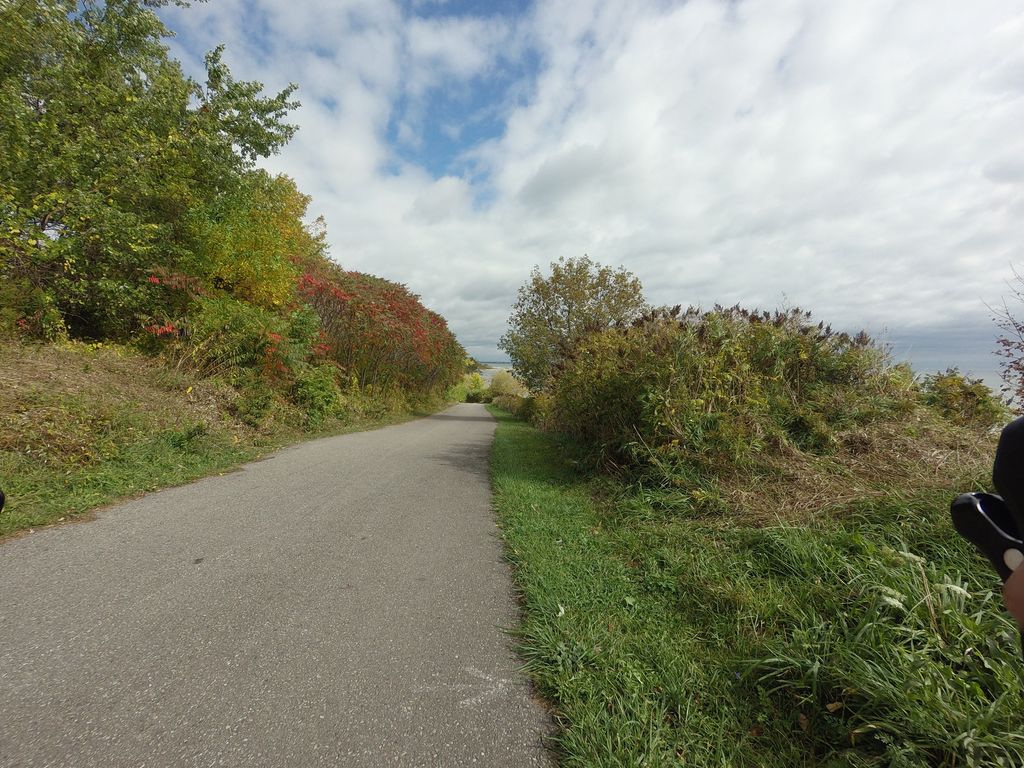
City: toronto